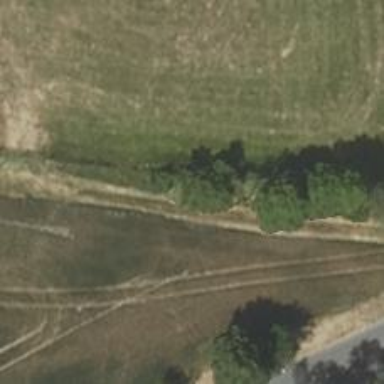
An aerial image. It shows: Row of deciduous broadleaved trees.